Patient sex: M
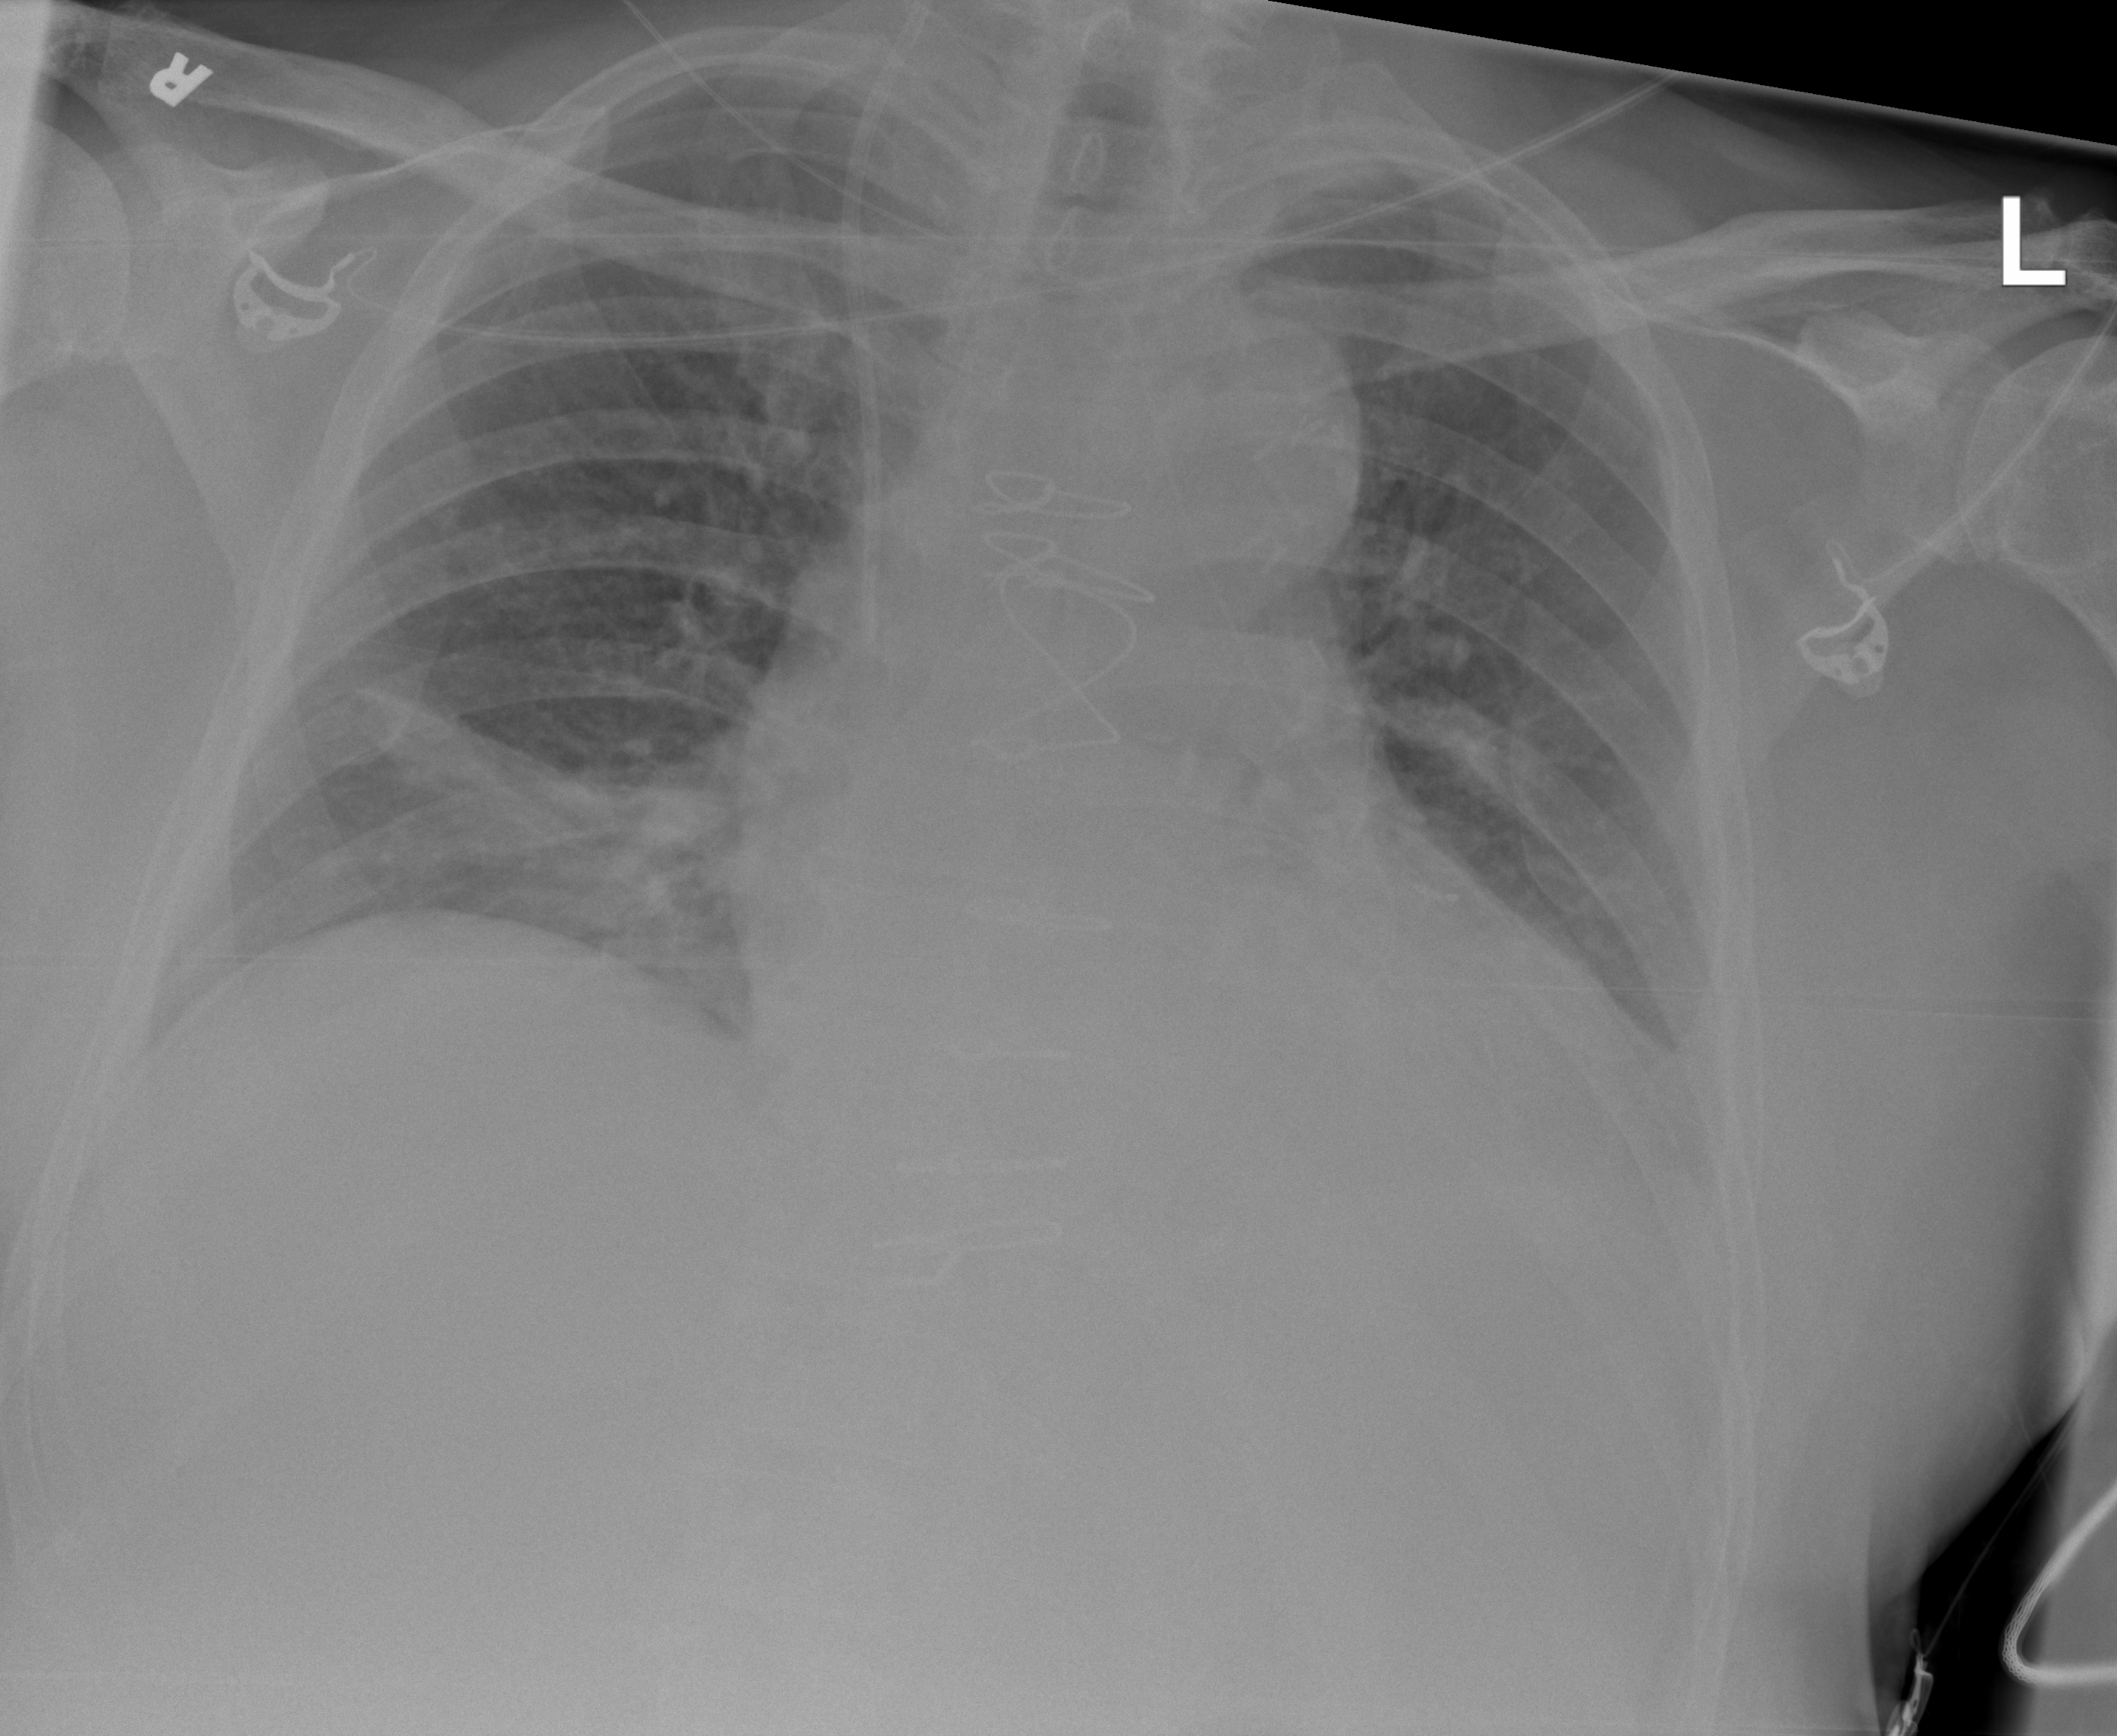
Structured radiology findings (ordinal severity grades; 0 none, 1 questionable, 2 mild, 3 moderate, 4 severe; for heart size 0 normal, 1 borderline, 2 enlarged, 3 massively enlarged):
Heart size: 2
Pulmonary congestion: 2
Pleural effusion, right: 0
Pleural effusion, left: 2
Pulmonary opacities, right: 0
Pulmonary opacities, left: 0
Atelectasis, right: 3
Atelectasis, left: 2